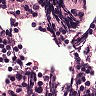
Metastatic tissue present: no